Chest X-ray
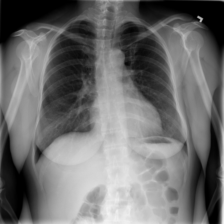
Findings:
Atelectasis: negative
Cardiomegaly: negative
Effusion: negative
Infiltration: negative
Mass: negative
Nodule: negative
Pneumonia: negative
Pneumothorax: negative
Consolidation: negative
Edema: negative
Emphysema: negative
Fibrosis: negative
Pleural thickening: negative
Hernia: negative